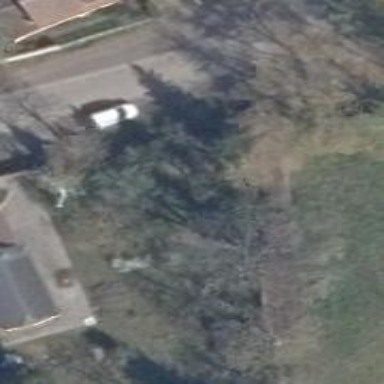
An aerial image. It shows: Single tag "natural: tree."